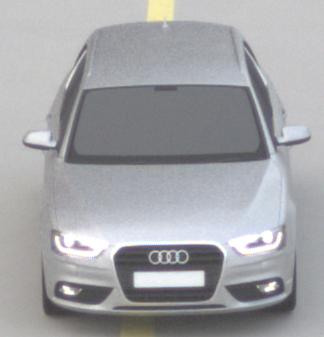
Make: Audi
Model: A4 Avant 1.8 TFSI
Detailed model: A4 (B8) Avant
Model produced from: 2012/02
Model produced until: 2015/04
Doors: 5
Color: white
Road condition: dry road
Daytime: morning or afternoon
Contrast: low contrast